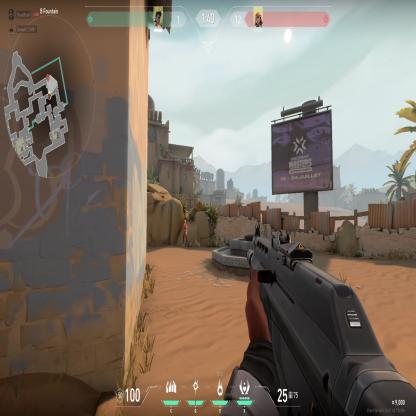
Label: enemy